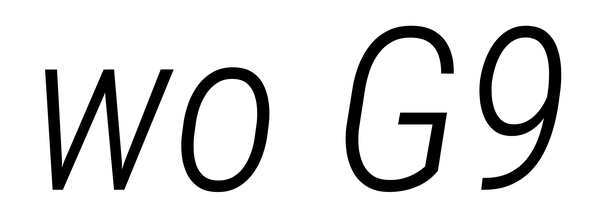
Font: Roboto-Italic_Condensed_Light_Italic